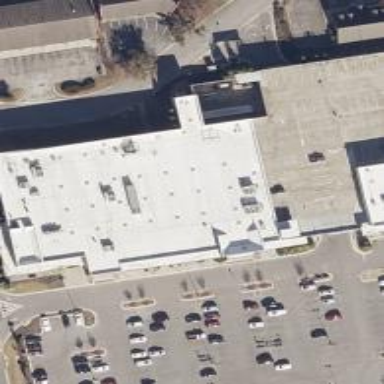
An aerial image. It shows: Supermarket building.